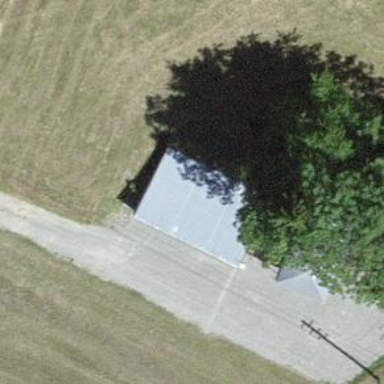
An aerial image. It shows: Shed building.